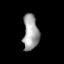
Tissue: lung
Cell type: Epithelial cells
Senescence score: 0.2195
Nuclear area (px): 538
Mean DAPI intensity: 161.907